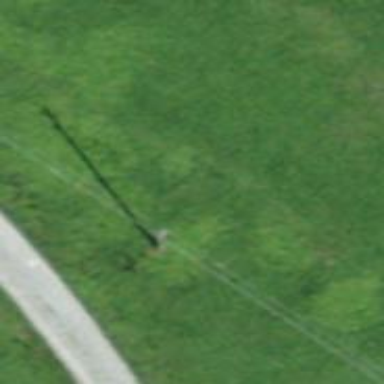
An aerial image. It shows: Minor power line.